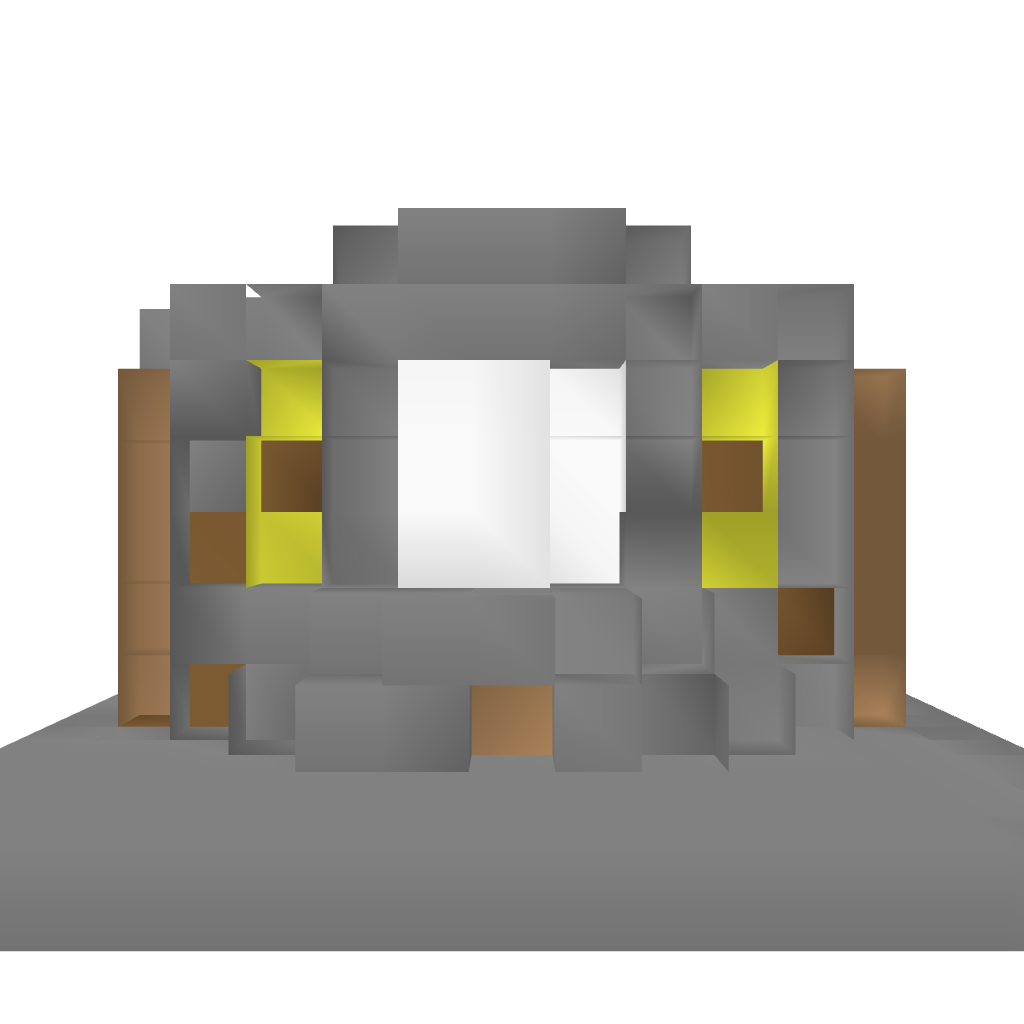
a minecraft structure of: Farm sugarcane good quality